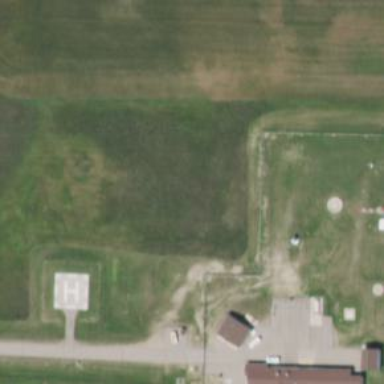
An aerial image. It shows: Military area enclosed by fence.